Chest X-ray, AP view. Patient: 39 years old, sex F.
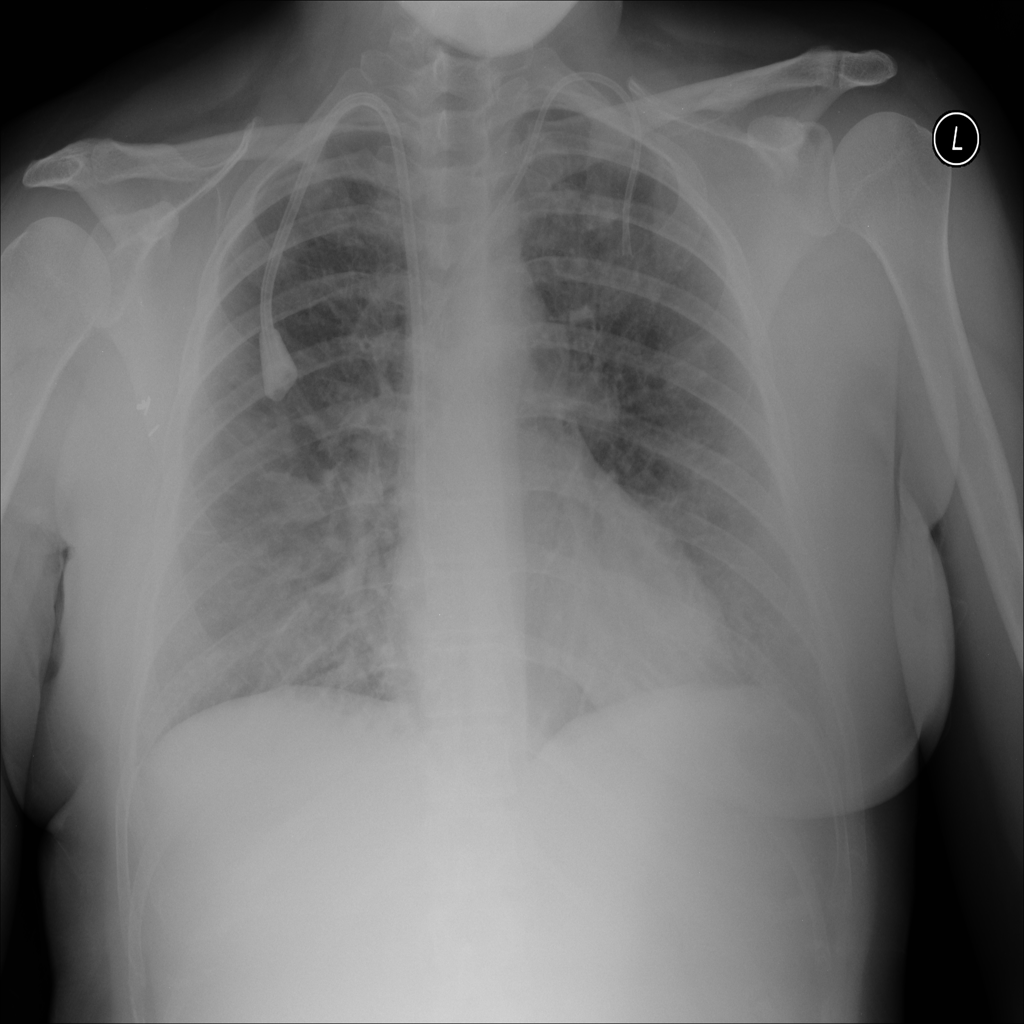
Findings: Edema, Effusion